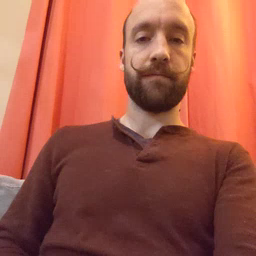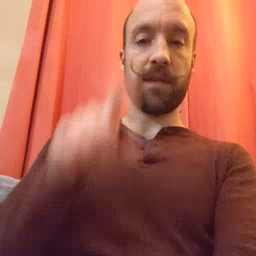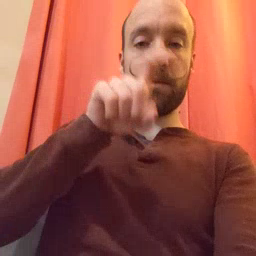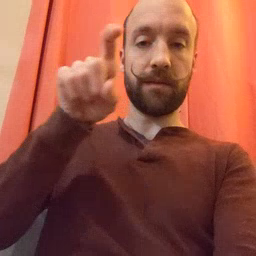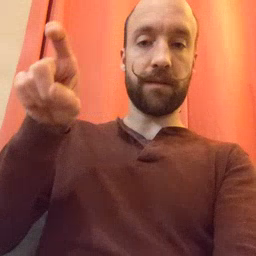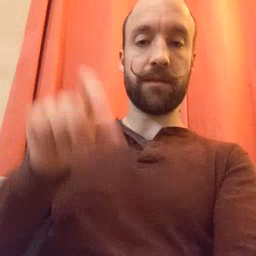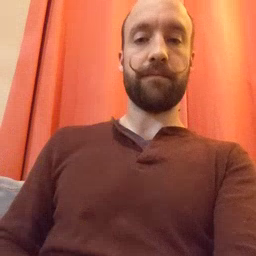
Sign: closet